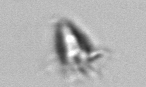
Label: Paratontonia_gracillima